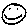
Label: smiley face